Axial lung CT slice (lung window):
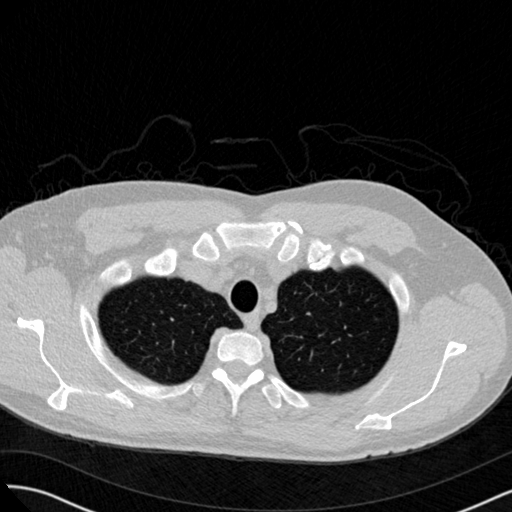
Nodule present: no